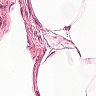
Metastatic tissue present: no